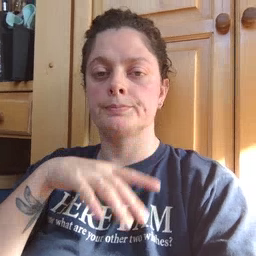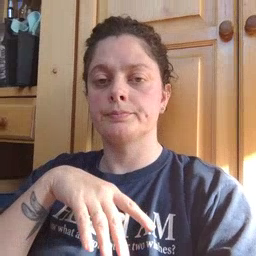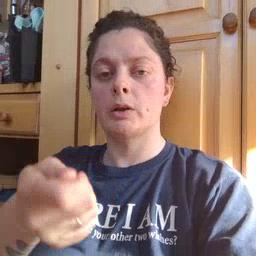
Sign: vacuum